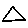
Label: triangle